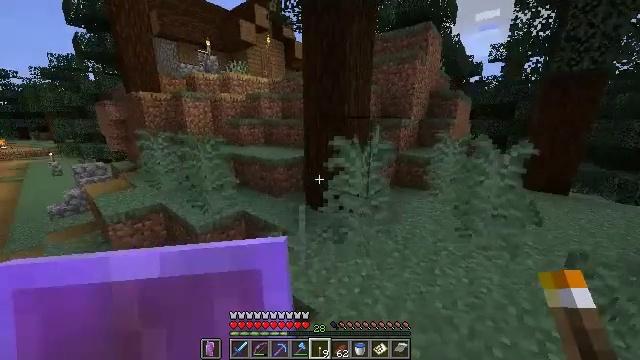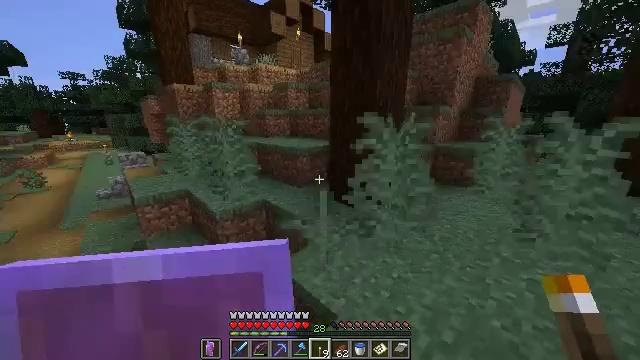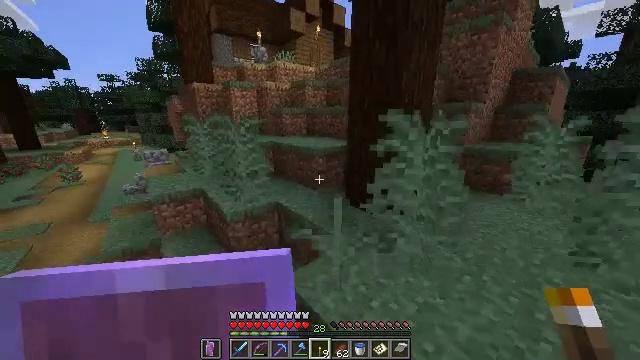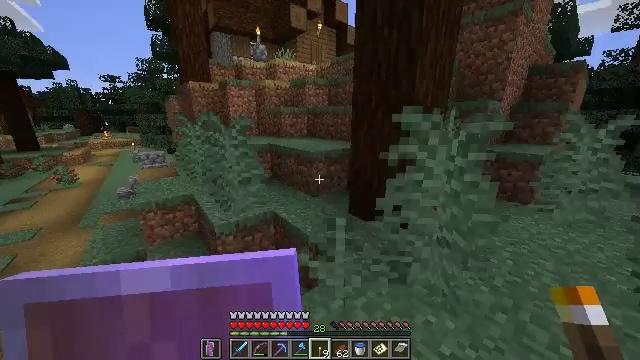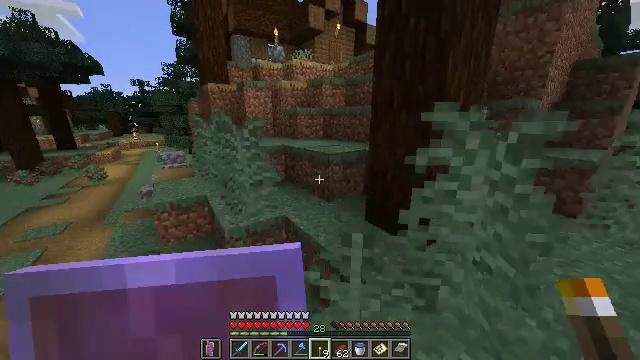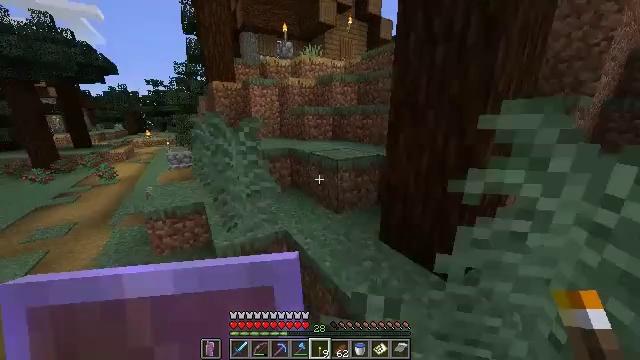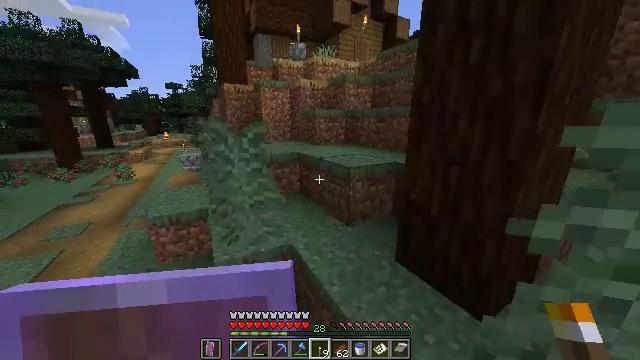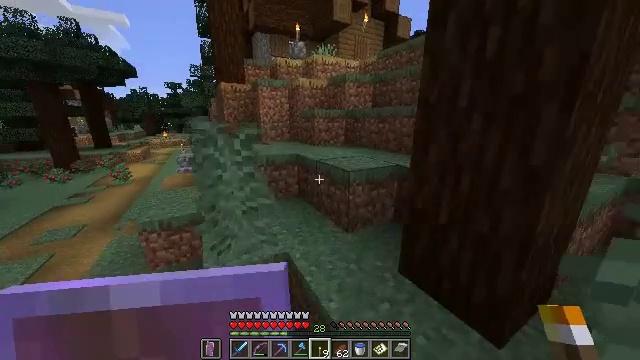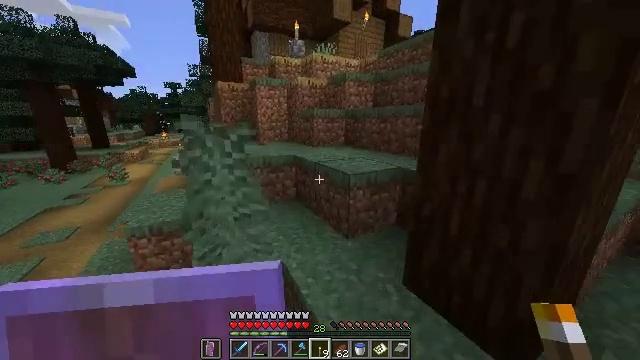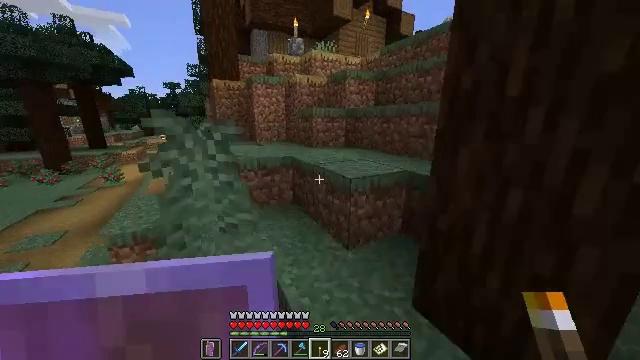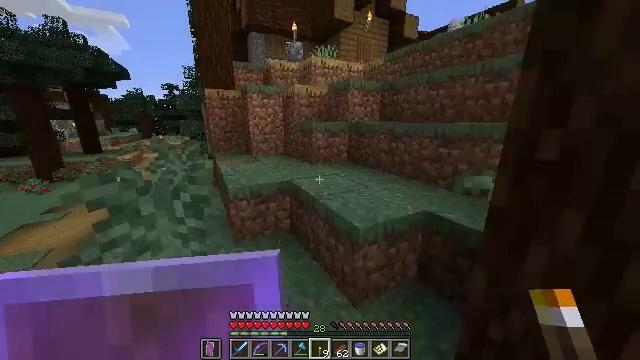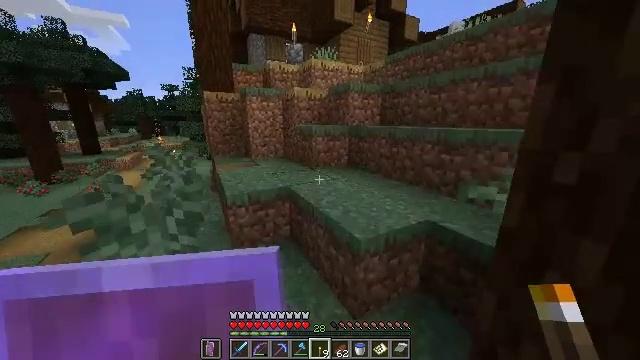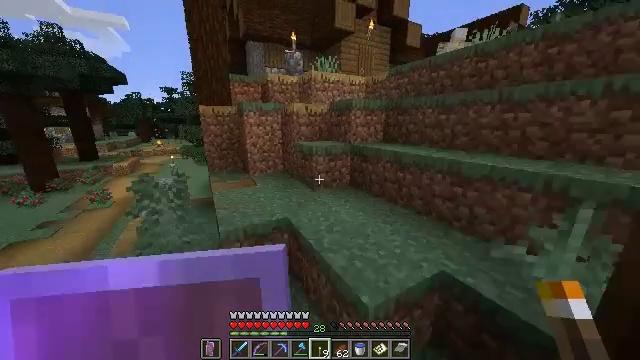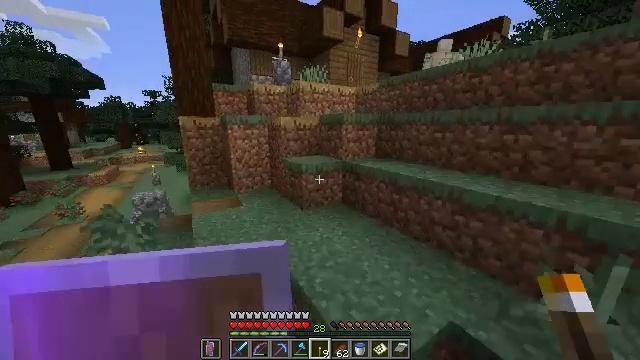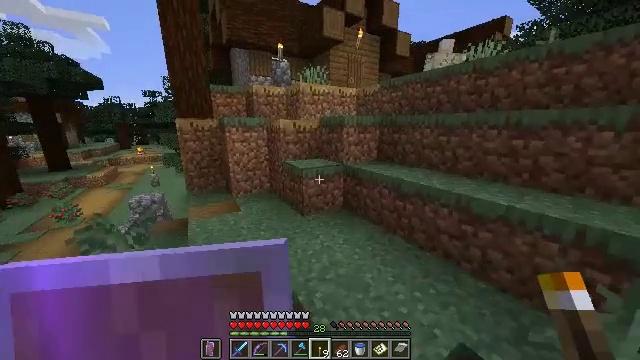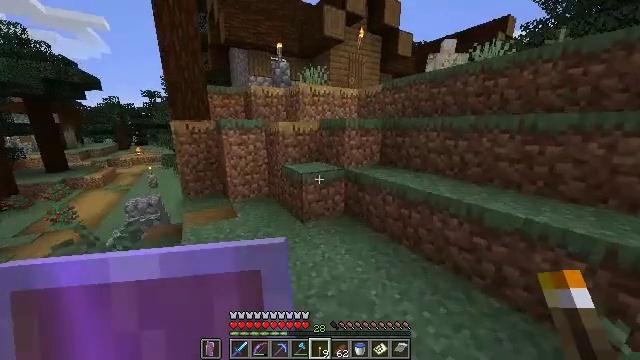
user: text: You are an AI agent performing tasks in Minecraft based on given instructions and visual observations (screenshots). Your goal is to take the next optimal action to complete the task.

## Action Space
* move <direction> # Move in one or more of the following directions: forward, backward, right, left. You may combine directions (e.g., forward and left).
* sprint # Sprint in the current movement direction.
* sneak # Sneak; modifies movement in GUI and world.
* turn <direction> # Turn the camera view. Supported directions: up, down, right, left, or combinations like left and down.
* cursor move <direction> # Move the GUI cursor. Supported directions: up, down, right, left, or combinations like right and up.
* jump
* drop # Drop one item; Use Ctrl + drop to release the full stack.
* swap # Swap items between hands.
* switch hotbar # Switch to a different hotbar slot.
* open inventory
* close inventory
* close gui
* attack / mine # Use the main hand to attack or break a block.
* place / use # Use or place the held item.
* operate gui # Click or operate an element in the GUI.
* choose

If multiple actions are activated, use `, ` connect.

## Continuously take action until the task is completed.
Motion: motion action
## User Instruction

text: Get the crafting table into the inventory.
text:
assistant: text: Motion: move forward, turn left
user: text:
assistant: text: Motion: move forward, turn left
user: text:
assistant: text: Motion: move forward
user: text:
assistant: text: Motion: move forward, turn left
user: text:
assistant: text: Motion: move forward, turn left
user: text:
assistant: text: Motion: move forward, turn left
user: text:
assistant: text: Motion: move forward
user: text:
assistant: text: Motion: move forward
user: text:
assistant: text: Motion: move forward
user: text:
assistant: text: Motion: move forward, jump
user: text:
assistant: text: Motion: move forward, jump
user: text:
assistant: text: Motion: move forward, jump
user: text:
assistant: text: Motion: move forward, turn right
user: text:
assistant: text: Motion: move forward
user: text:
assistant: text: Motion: move forward
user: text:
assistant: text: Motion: move forward, turn right and up
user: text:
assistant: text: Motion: move forward, turn right
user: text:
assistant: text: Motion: move forward, turn right
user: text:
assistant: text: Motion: move forward, turn right and up
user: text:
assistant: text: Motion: move forward, turn right
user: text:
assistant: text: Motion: move forward
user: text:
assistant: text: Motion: move forward, turn right
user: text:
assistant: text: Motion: move forward, turn right
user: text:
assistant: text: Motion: move forward, turn right and up, jump
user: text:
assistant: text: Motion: move forward, jump
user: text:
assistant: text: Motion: move forward, jump
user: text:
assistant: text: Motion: move forward, turn left
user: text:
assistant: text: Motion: move forward, turn left
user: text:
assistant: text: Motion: move forward, turn left
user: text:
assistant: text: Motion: move forward, turn left and down